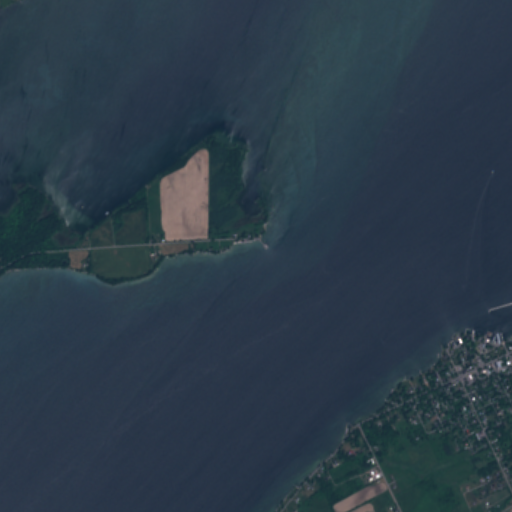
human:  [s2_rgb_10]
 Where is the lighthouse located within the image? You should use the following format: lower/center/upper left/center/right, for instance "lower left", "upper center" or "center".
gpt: The lighthouse is located in the center of the image.
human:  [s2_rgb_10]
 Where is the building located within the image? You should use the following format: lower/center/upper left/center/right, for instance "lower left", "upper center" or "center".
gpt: There is no building in the image.